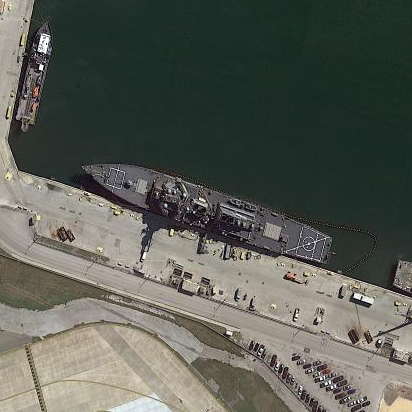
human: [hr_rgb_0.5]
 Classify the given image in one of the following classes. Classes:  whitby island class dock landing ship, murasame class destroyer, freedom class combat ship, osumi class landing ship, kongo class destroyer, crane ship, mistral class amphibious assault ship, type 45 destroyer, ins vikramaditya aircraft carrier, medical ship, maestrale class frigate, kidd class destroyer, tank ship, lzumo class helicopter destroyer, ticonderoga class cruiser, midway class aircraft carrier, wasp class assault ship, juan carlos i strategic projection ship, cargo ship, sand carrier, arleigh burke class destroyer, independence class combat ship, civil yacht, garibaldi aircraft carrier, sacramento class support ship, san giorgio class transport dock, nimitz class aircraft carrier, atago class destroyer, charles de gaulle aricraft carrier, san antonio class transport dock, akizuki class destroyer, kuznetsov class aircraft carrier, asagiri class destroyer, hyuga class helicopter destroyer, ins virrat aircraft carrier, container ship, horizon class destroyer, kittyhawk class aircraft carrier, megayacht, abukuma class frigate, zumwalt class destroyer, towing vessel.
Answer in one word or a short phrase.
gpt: Arleigh Burke class destroyer